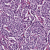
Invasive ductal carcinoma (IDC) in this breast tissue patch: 1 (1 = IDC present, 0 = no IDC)